Question: I want to annotate the bars in a graph with some text but if the bars are close together and have comparable height, the annotations are above ea. other and thus hard to read (the coordinates for the annotations were taken from the bar position and height).
Is there a way to shift one of them if there is a collision?
The bars are very thin and very close sometimes so just aligning vertically doesn't solve the problem...
A picture might clarify things:

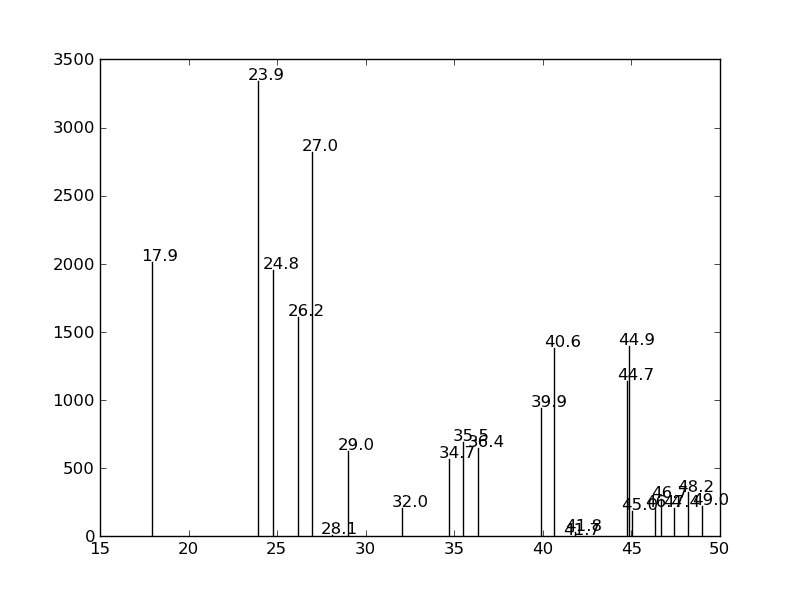
Answer: I've written a quick solution, which checks each annotation position against default bounding boxes for all the other annotations. If there is a collision it changes its position to the next available collision free place. It also puts in nice arrows.
For a fairly extreme example, it will produce this (none of the numbers overlap):

Instead of this:

Here is the code:
'''
import numpy as np
import matplotlib.pyplot as plt
from numpy.random import *
def get_text_positions(x_data, y_data, txt_width, txt_height):
a = zip(y_data, x_data)
text_positions = y_data.copy()
for index, (y, x) in enumerate(a):
local_text_positions = [i for i in a if i[0] > (y - txt_height)
and (abs(i[1] - x) < txt_width * 2) and i != (y,x)]
if local_text_positions:
sorted_ltp = sorted(local_text_positions)
if abs(sorted_ltp[0][0] - y) < txt_height: #True == collision
differ = np.diff(sorted_ltp, axis=0)
a[index] = (sorted_ltp[-1][0] + txt_height, a[index][1])
text_positions[index] = sorted_ltp[-1][0] + txt_height
for k, (j, m) in enumerate(differ):
#j is the vertical distance between words
if j > txt_height * 2: #if True then room to fit a word in
a[index] = (sorted_ltp[k][0] + txt_height, a[index][1])
text_positions[index] = sorted_ltp[k][0] + txt_height
break
return text_positions
def text_plotter(x_data, y_data, text_positions, axis,txt_width,txt_height):
for x,y,t in zip(x_data, y_data, text_positions):
axis.text(x - txt_width, 1.01*t, '%d'%int(y),rotation=0, color='blue')
if y != t:
axis.arrow(x, t,0,y-t, color='red',alpha=0.3, width=txt_width*0.1,
head_width=txt_width, head_length=txt_height*0.5,
zorder=0,length_includes_head=True)
'''
Here is the code producing these plots, showing the usage:
'''
#random test data:
x_data = random_sample(100)
y_data = random_integers(10,50,(100))
#GOOD PLOT:
fig2 = plt.figure()
ax2 = fig2.add_subplot(111)
ax2.bar(x_data, y_data,width=0.00001)
#set the bbox for the text. Increase txt_width for wider text.
txt_height = 0.04*(plt.ylim()[1] - plt.ylim()[0])
txt_width = 0.02*(plt.xlim()[1] - plt.xlim()[0])
#Get the corrected text positions, then write the text.
text_positions = get_text_positions(x_data, y_data, txt_width, txt_height)
text_plotter(x_data, y_data, text_positions, ax2, txt_width, txt_height)
plt.ylim(0,max(text_positions)+2*txt_height)
plt.xlim(-0.1,1.1)
#BAD PLOT:
fig = plt.figure()
ax = fig.add_subplot(111)
ax.bar(x_data, y_data, width=0.0001)
#write the text:
for x,y in zip(x_data, y_data):
ax.text(x - txt_width, 1.01*y, '%d'%int(y),rotation=0)
plt.ylim(0,max(text_positions)+2*txt_height)
plt.xlim(-0.1,1.1)
plt.show()
'''